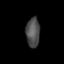
Tissue: lung
Cell type: Epithelial cells
Senescence score: 0.1161
Nuclear area (px): 401
Mean DAPI intensity: 77.042